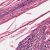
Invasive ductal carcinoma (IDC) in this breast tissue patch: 0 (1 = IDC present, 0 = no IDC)